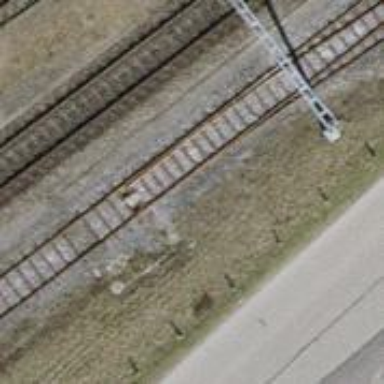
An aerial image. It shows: Railway switch.